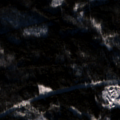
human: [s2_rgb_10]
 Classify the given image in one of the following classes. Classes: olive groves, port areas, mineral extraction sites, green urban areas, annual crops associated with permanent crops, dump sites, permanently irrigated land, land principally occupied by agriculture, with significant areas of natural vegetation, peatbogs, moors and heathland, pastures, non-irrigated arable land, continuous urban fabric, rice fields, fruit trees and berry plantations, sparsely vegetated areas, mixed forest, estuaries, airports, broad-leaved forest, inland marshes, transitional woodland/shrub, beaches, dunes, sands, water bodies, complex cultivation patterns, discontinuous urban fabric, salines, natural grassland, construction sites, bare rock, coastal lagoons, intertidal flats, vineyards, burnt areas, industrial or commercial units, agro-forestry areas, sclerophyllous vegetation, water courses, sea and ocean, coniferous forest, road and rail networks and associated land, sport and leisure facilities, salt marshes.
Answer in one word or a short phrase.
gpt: coniferous forest, mixed forest, transitional woodland/shrub